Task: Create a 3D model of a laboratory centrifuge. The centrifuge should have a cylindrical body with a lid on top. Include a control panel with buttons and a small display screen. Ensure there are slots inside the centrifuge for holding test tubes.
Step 16:
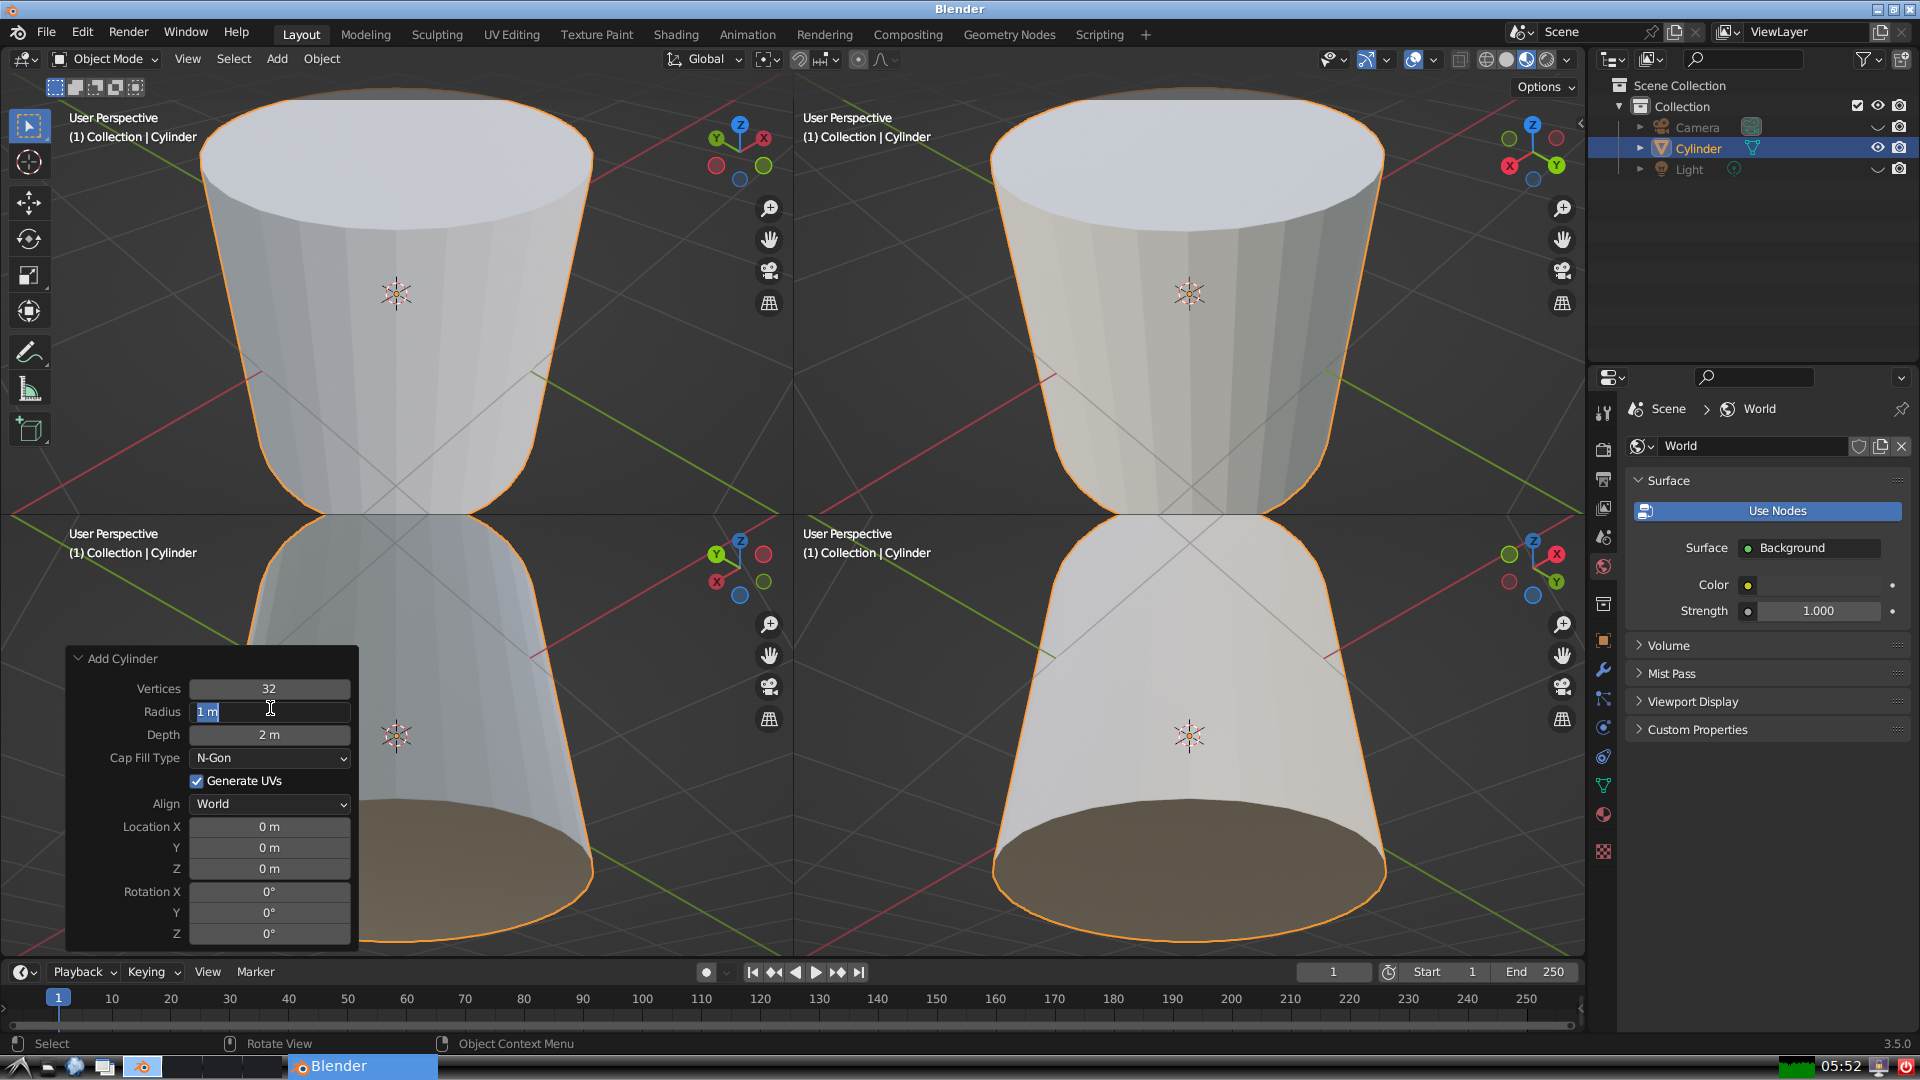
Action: input_text: 1.0